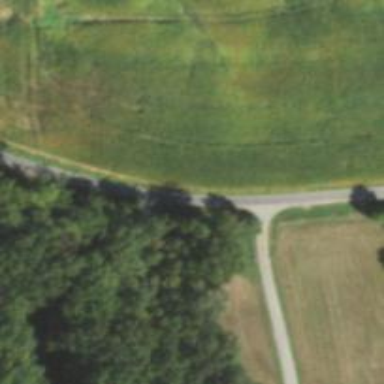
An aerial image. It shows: Unclassified road.